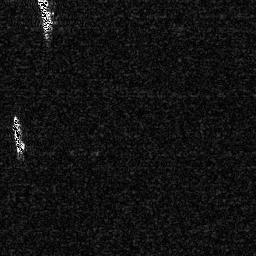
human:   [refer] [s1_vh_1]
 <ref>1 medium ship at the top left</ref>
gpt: <box>[[13, 0, 20, 15, 0]]</box>

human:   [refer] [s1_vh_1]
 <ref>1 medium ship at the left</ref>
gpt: <box>[[3, 43, 10, 61, 0]]</box>